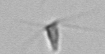
Label: Calciopappus